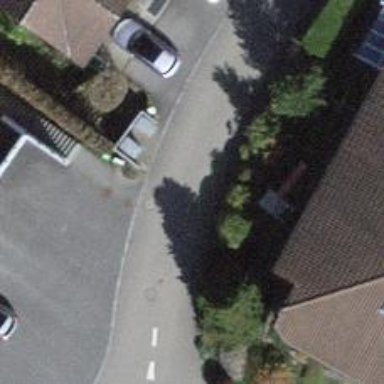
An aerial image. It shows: Set of steps on the road.